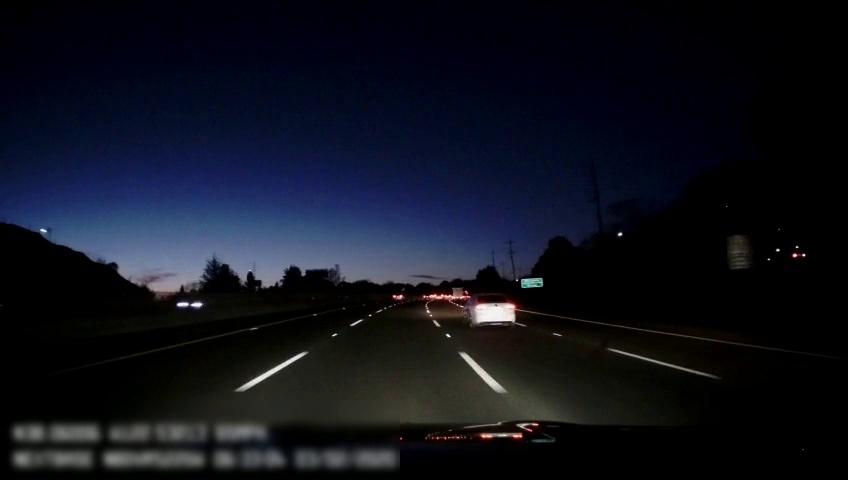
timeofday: Night
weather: Other
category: Drivable Space
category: Vehicles | Car
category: Vehicles | Car
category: Vehicles | Other LV
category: Lanes | Alternate Lane
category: Lanes | Current Lane
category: Lanes | Current Lane
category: Lanes | Alternate Lane
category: Lanes | Alternate Lane
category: Traffic | Signs
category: Traffic | Signs